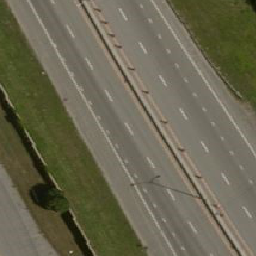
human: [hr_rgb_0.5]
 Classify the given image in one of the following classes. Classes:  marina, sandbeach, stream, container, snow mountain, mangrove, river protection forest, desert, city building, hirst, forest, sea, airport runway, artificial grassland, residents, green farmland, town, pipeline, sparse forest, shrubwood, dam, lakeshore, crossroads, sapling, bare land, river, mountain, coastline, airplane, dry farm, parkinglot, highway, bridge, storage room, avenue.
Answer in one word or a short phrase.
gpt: highway